【题型】选择题　【知识点】解析几何　【难度】easy
已知椭圆 \(C: \dfrac{x^2}{a^2} + \dfrac{y^2}{b^2} = 1\ (a > b > 0)\) 的离心率为 \(\dfrac{\sqrt{2}}{2}\)，左、右焦点分别为 \(F_1, F_2\)，过 \(F_2\) 的直线交 \(C\) 于 \(A, B\) 两点。若 \(AF_1 \perp AF_2\)，则 \(\dfrac{|AF_2|}{|BF_2|} = \)（ ）
A. 1 \quad\quad B. 2 \quad\quad C. 3 \quad\quad D. 4
【解答】
【答案】C

【详解】设 \(|AF_2| = t\ (t > 0)\)，\(|AF_1| = 2a - t\)，

因为椭圆的离心率 \(e = \dfrac{c}{a} = \dfrac{\sqrt{2}}{2}\)，则 \(a = \sqrt{2}c\)，

由 \(AF_1 \perp AF_2\)，则 \(|AF_1|^2 + |AF_2|^2 = |F_1F_2|^2\)，

即 \((2a - t)^2 + t^2 = 4c^2\)，解得 \(t = \sqrt{2}c\)，则 \(|AF_2| = \sqrt{2}c\)，\(|AF_1| = \sqrt{2}c\)，

又 \(|AF_1|^2 + |AB|^2 = |BF_1|^2\)，则 \(2c^2 + (|AF_2| + |BF_2|)^2 = (2a - |BF_2|)^2\)，

即 \(2c^2 + (\sqrt{2}c + |BF_2|)^2 = (2a - |BF_2|)^2\)，

解得 \(|BF_2| = \dfrac{\sqrt{2}}{3}c\)，所以 \(\dfrac{|AF_2|}{|BF_2|} = 3\)。

故选：C.
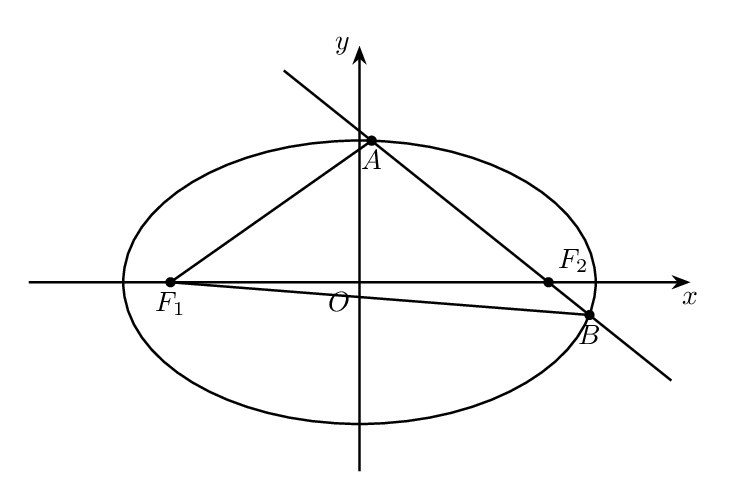